Milling tool wear sample.
Tool blade image: 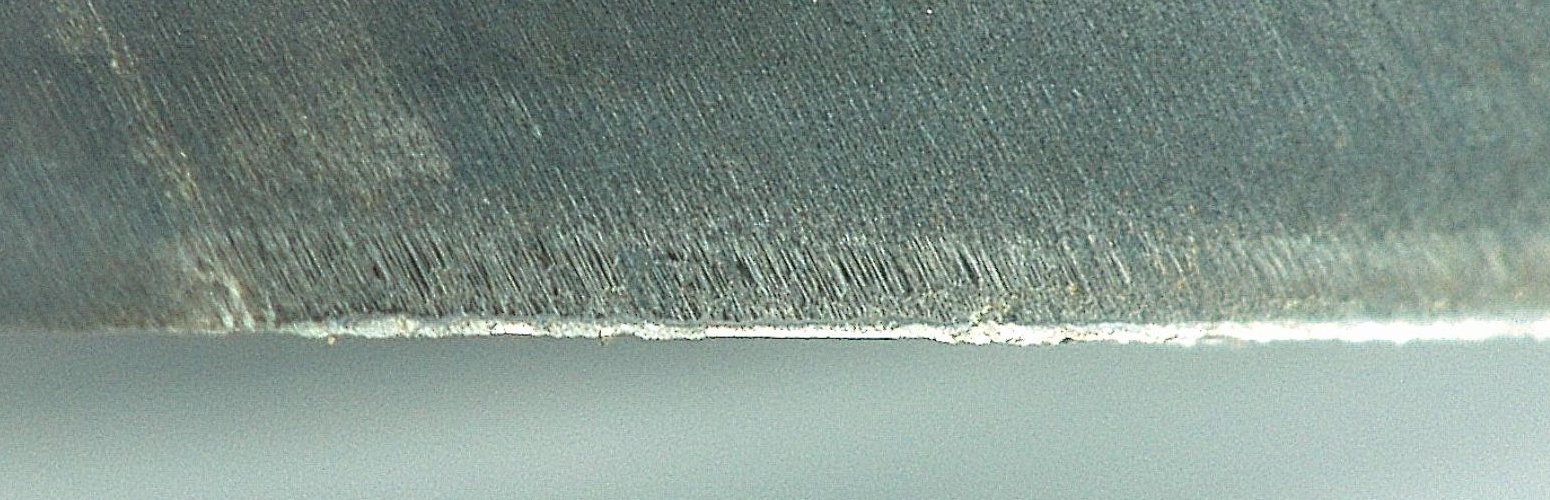
Chip image: 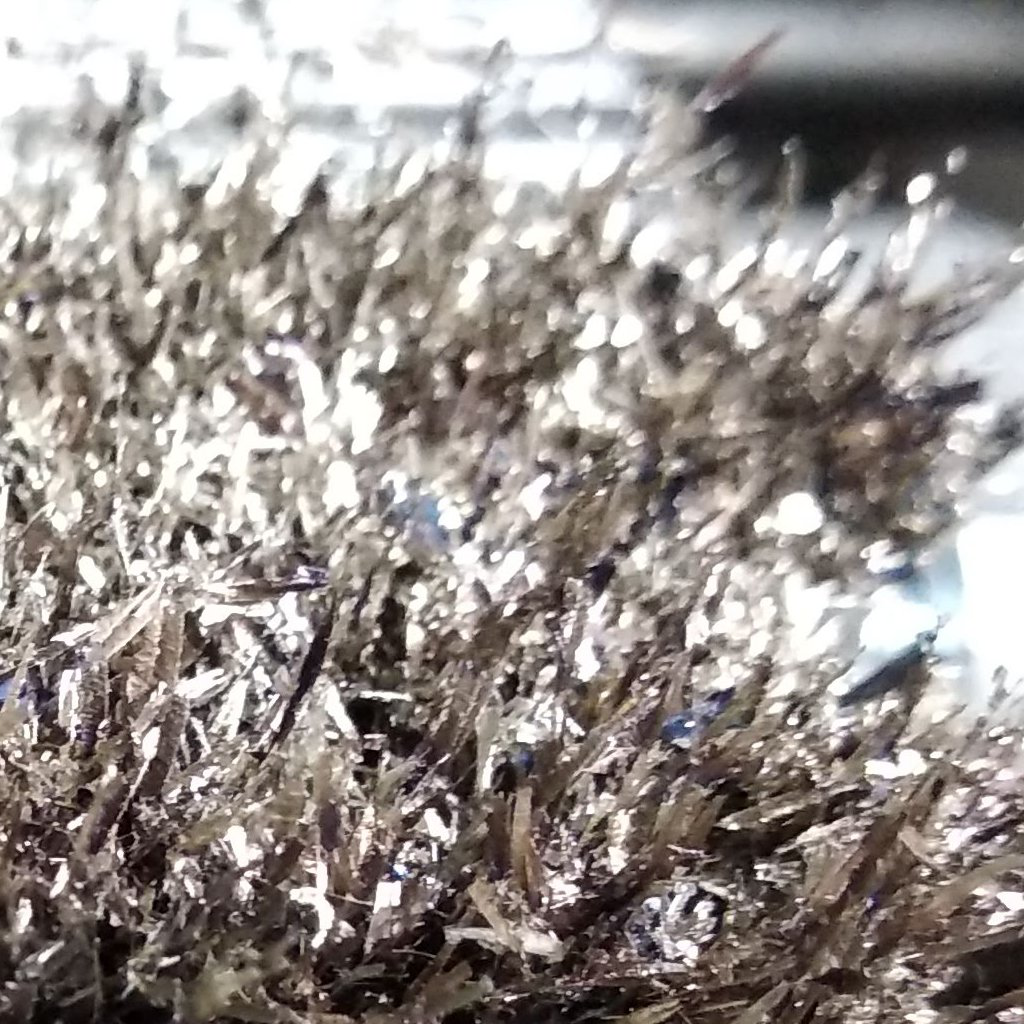
Workpiece image: 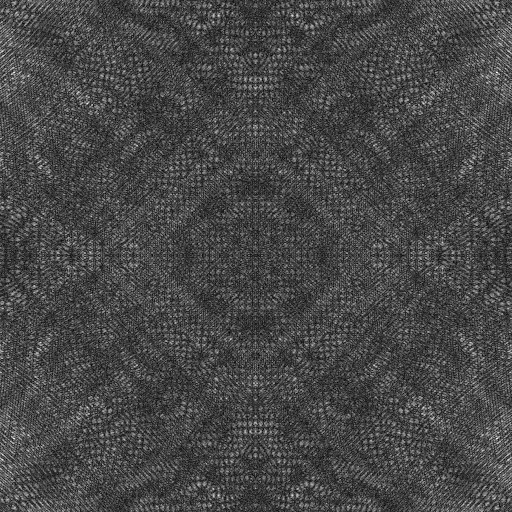
Tool wear state: sharp
Gaps: 0
Flank wear: 58.22
Overhang: 24.26
Force-signal Mel-spectrograms (X, Y, Z axes): 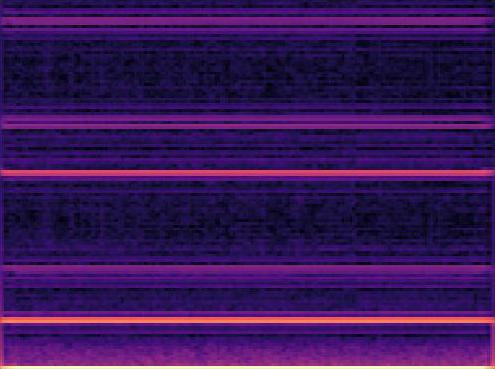 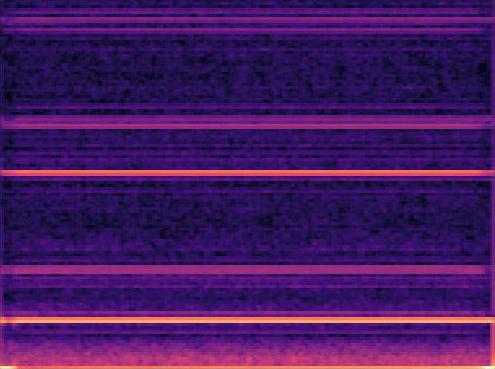 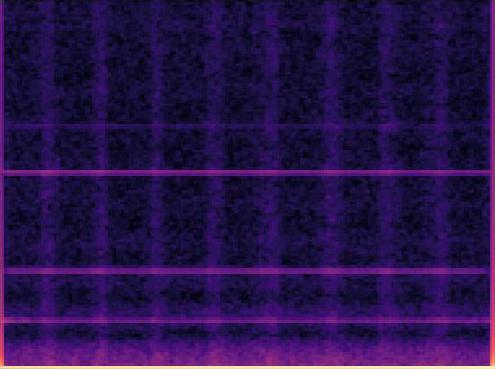
Force-signal scalograms (X, Y, Z axes): 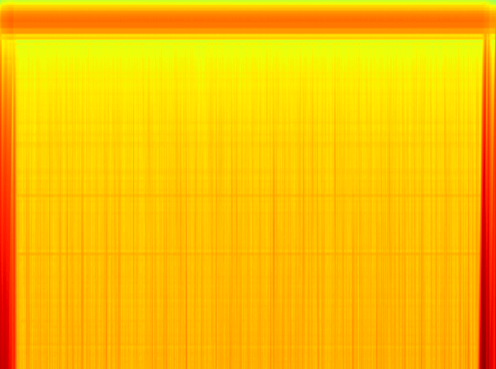 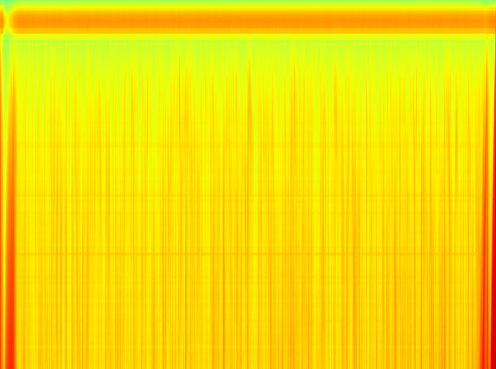 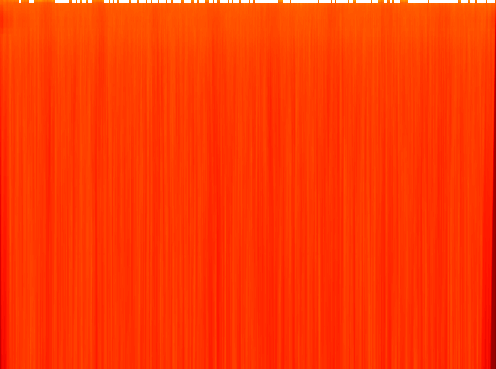
Force phase: initial_break_in_wear